Question: I am attempting to write a small section of code to create a new worksheet and insert values from a table in a source worksheet starting at row 2, column 1 thru column 4. Once it reaches the end, I need it to loop to the next row and start over.
The issue I have is that the below code loops back to row 1 of the new worksheet and data is overridden. Is there a simple way to have my loop start on the first blank row down?
<URL>
[
'''
Sub SAX()
Dim wsSource As Excel.Worksheet, wsData As Excel.Worksheet
Dim r As Long, c As Long
Set wsData = ThisWorkbook.Sheets.Add(After:=ThisWorkbook.Sheets(ThisWorkbook.Sheets.Count))
wsData.Name = "Data"
Set wsSource = ThisWorkbook.Worksheets("Header")
Application.DisplayAlerts = False
r = 2
Do Until Len(Trim(wsSource.Cells(r, 1).Value)) = 0
For c = 1 To 4
wsData.Cells(c * 1, 1).Value = wsSource.Cells(r, c).Value
Next c
ThisWorkbook.Activate
r = r + 1
Loop
Application.DisplayAlerts = True
End Sub
'''
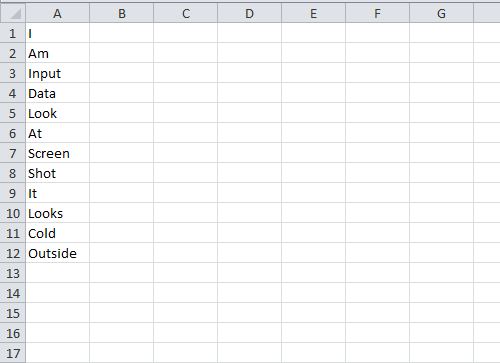
Answer: What you want is this, assuming (from screenshot) that you're working with a structured 'ListObject' table:
'''
Sub SAX()
Dim wsSource As Excel.Worksheet, wsData As Excel.Worksheet
Dim i as Long
Dim tbl As ListObject
Dim vals As Variant
With ThisWorkbook
Set wsData = Sheets.Add(After:=.Sheets(.Sheets.Count))
Set wsSource = .Worksheets("Header")
End With
wsData.Name = "Data"
'## Get a handle on the Table object
Set tbl = wsSource.ListObjects(1) 'Modify if needed
Application.DisplayAlerts = False
i = 1 'which row we start putting data on wsData
'## Iterate each row of data in the Table
For Each rng In tbl.DataBodyRange.Rows
'## Dump this row's values in to an array, and transpose it
vals = Application.Transpose(rng.Value)
'## Put the array's values in an appropriately sized range on the wsData sheet:
wsData.Cells(i, 1).Resize(UBound(vals)).Value = vals
'## Increment the destination row number:
i = i + UBound(vals)
Next
Application.DisplayAlerts = True
End Sub
'''
Here we transpose the 'rng.Value' so that we can drop it in a column. We store this in the 'vals' array. We then use the 'vals' array to determine the size of the range where the values will be placed on "Data" sheet, and also use the size of the 'vals' array to increment our 'i' variable, which tells us where to put the row's data.
Or, maybe even more simply:
'''
For i = 1 to tbl.DataBodyRange.Cells.Count
wsData.Cells(i, 1).Value = tbl.DataBodyRange.Cells(i).Value
Next
'''
This works because a range is indexed by row/column, so we begin counting cell #1 at the top/left, and then wrap to the second row and resume counting, for example, the "cell index" is in this example table:
<URL>
This can easily be put into a single row or column, just by iterating over the 'Cells.Count'!